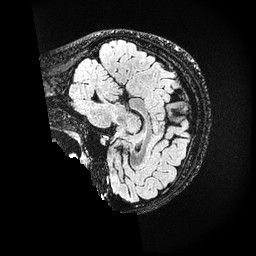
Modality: FLAIR
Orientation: sagittal
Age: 21
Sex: female
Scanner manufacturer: ge
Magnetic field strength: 3 T
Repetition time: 4.802 s
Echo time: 0.1171 s